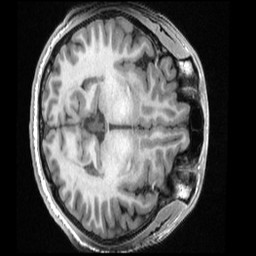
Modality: T1w
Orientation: axial
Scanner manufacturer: ge
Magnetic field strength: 3 T
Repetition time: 0.007692 s
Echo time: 0.002936 s